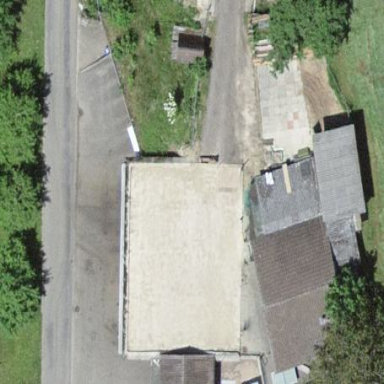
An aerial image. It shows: Warehouse.